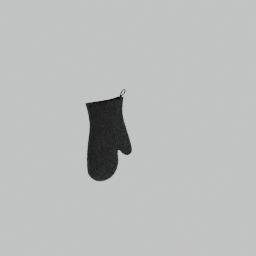
Label: tools